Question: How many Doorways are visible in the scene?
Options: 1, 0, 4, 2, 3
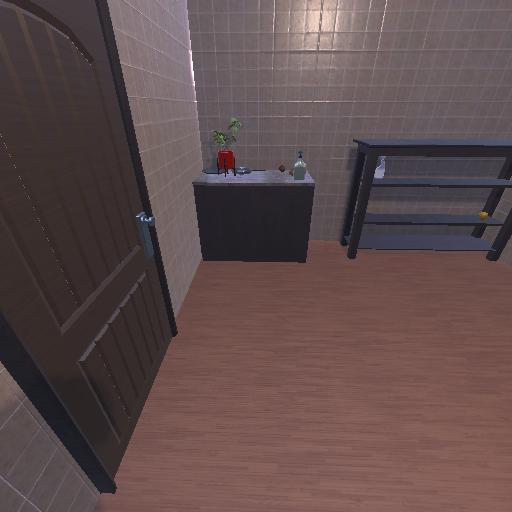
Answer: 1